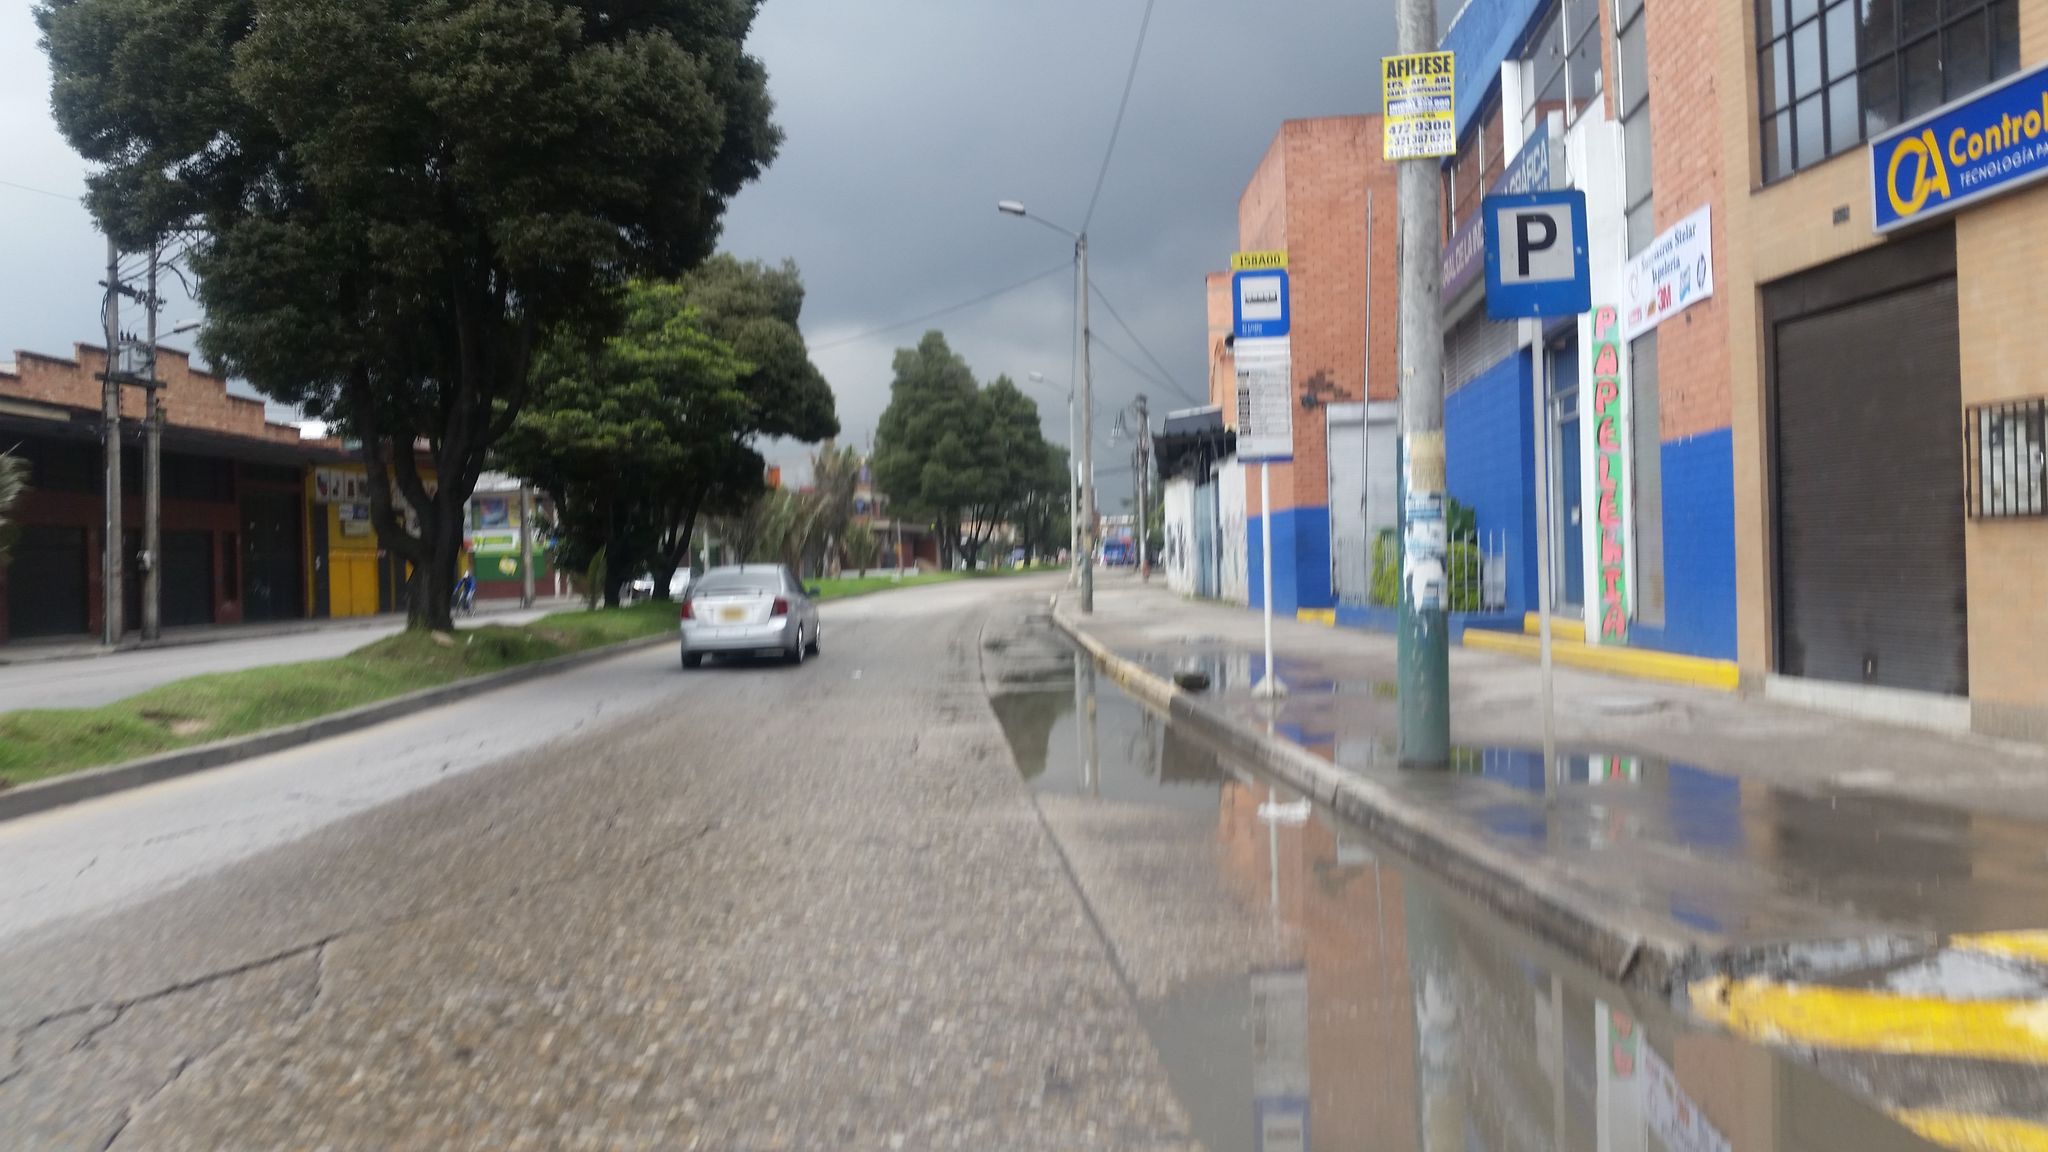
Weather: clear
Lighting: day
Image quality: good
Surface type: walking surface
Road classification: footway
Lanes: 2
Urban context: urban centre
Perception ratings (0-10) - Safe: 2.98, Lively: 8.44, Beautiful: 3.52, Boring: 1.39, Depressing: 1.91, Wealthy: 1.53